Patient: sex F, age 75
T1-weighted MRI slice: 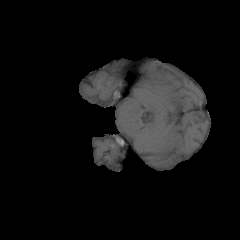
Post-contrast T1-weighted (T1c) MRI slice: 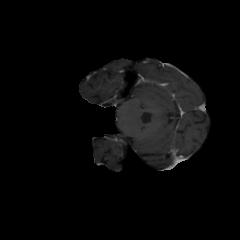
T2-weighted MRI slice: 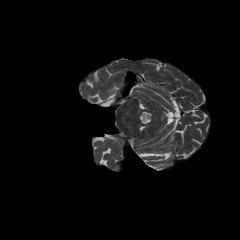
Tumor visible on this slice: no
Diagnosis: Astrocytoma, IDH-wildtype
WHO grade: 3